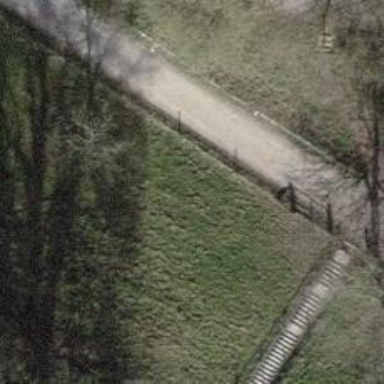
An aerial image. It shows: Track with grade2 tracktype.